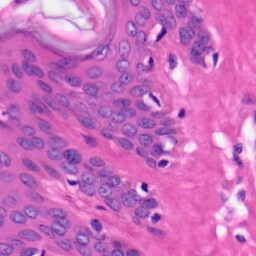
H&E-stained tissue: Skin